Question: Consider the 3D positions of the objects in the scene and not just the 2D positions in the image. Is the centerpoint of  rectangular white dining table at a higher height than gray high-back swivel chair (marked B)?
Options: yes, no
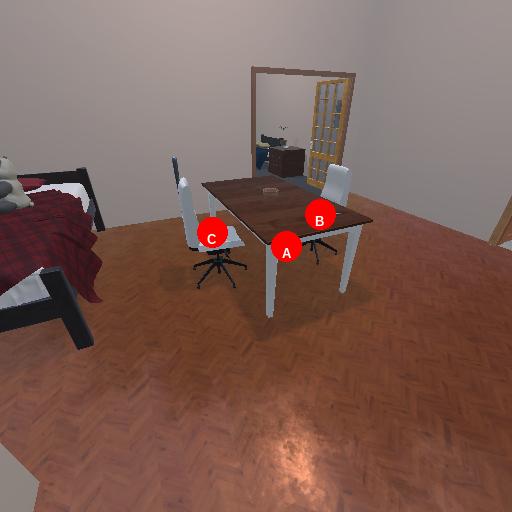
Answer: yes